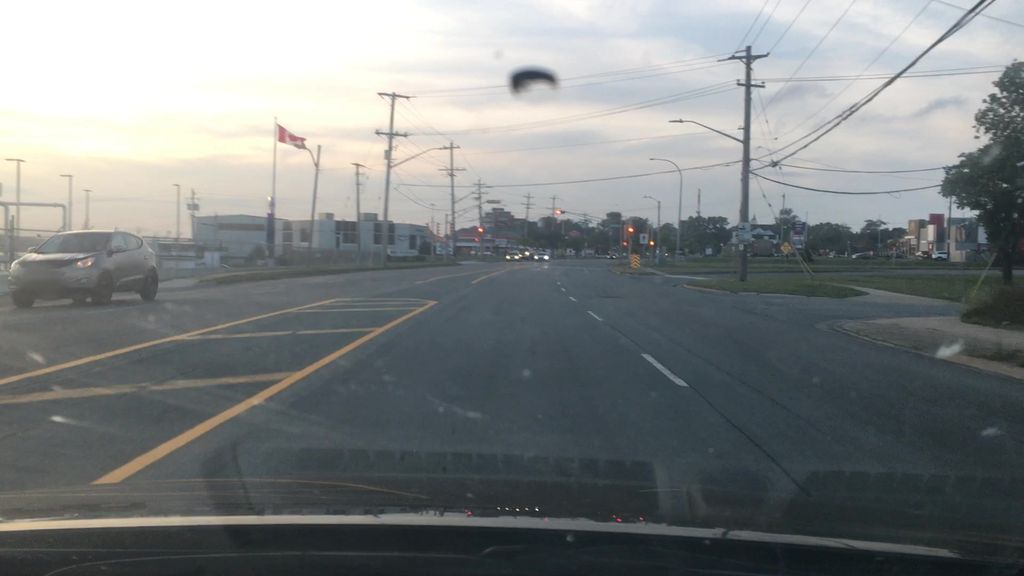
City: halifax